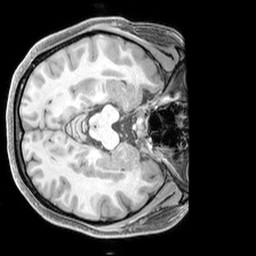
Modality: T1w
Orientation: axial
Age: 21
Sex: female
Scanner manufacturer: siemens
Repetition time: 2.3 s
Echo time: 0.00226 s